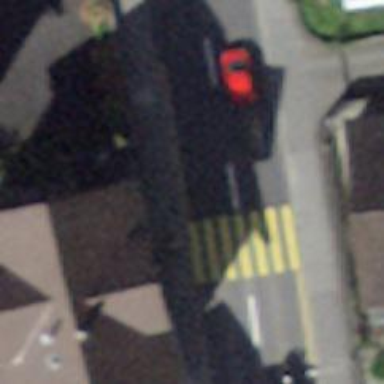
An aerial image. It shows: Marked crossing with zebra markings.